Field crop: tomato
Growth stage: 1
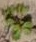
Species: portulaca